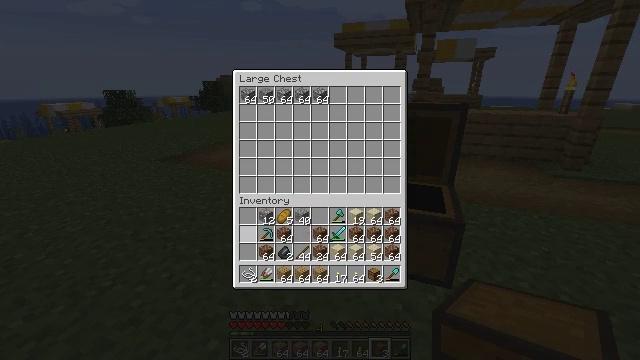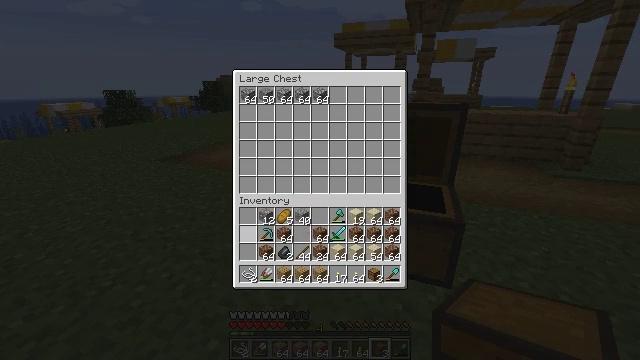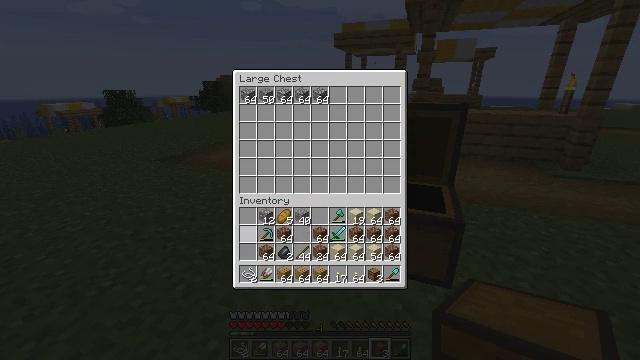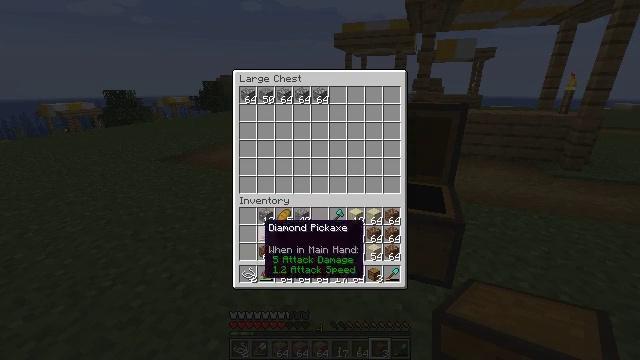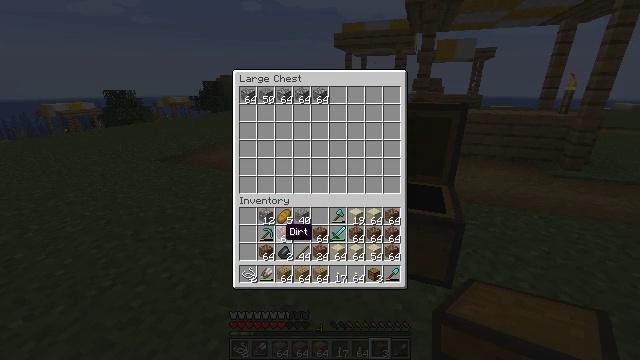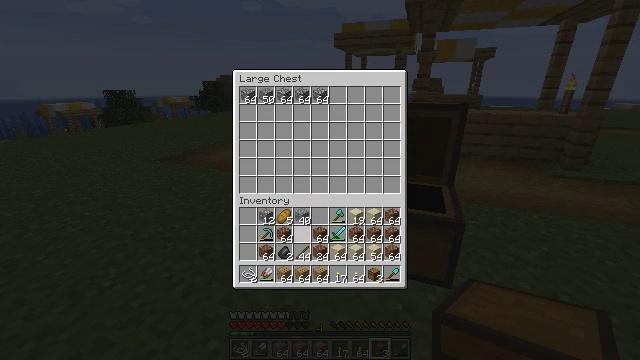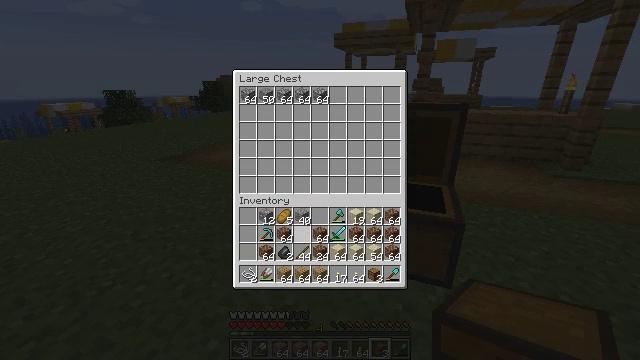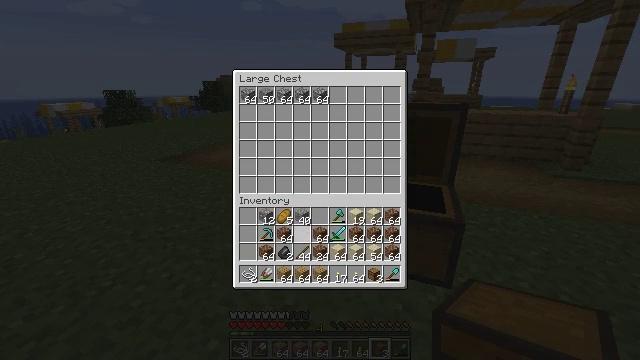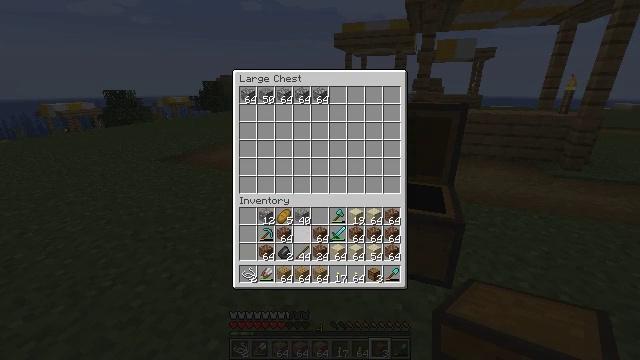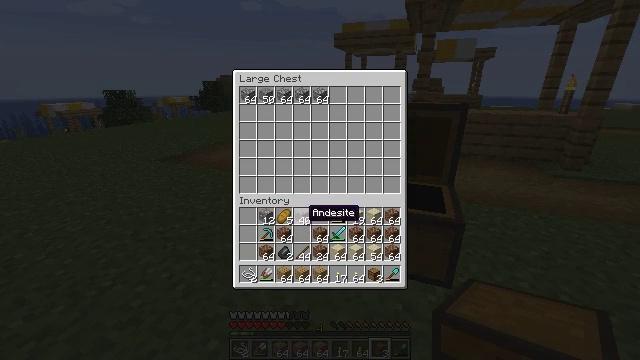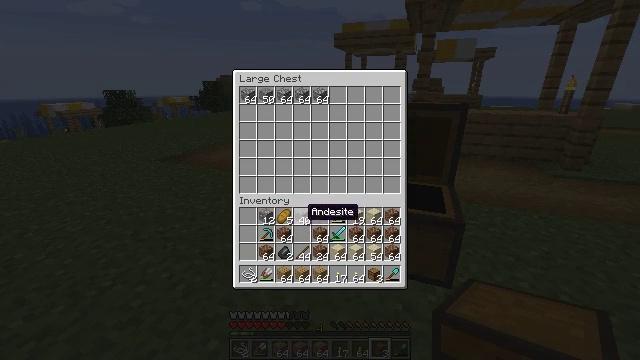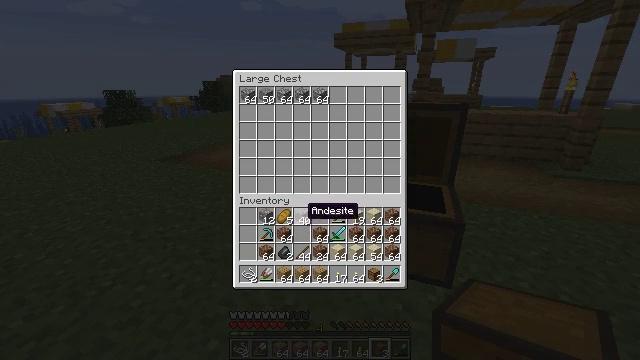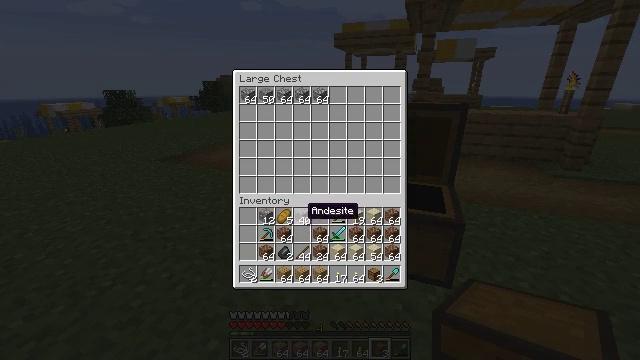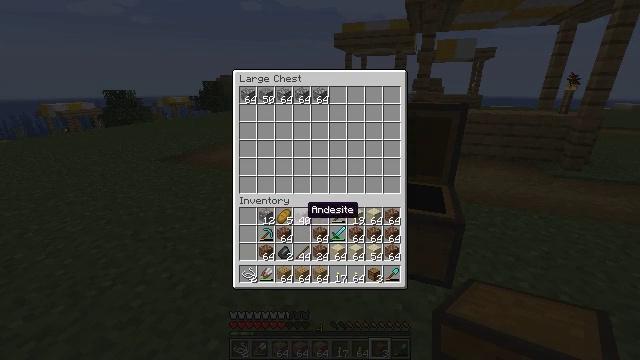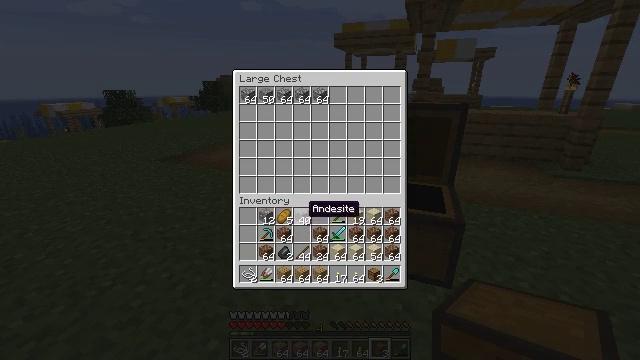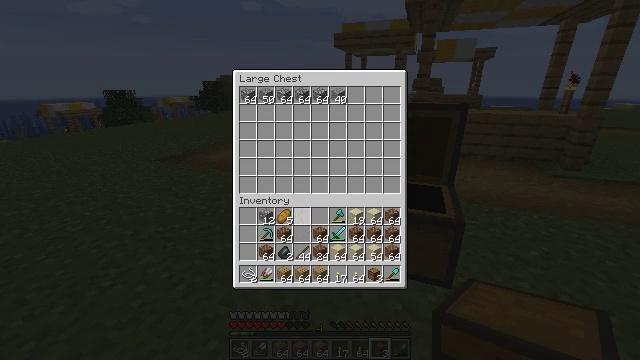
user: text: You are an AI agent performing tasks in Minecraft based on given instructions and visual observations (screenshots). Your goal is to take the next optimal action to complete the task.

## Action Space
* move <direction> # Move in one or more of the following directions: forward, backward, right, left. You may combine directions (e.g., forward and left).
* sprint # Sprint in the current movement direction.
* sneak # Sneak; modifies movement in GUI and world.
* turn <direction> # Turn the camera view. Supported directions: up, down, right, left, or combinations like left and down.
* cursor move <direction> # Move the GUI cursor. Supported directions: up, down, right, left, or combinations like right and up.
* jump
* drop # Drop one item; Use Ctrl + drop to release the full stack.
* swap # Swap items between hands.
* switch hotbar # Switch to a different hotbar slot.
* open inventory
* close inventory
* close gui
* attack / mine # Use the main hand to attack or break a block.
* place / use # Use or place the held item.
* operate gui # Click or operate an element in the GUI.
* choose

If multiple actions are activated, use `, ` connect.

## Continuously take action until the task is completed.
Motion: motion action
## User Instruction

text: Remove a brown bed from the inventory.
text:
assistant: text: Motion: sneak, operate gui
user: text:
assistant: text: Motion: sneak
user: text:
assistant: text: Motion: sneak, cursor move right
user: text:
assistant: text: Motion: sneak, cursor move right
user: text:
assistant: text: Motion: sneak, cursor move right
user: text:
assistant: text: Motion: sneak
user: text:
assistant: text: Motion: sneak, cursor move up
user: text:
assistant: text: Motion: sneak
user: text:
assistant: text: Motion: sneak
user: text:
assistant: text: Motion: sneak
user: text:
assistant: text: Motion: sneak
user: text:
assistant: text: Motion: sneak
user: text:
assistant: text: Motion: sneak
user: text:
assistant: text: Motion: sneak
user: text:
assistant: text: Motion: sneak, operate gui
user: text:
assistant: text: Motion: sneak, operate gui
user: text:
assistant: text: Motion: sneak, cursor move left
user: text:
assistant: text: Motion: sneak, cursor move left
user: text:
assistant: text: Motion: sneak
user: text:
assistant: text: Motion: sneak
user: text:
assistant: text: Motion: sneak
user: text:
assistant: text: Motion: sneak
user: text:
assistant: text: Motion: sneak
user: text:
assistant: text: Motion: sneak
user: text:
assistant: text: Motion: sneak
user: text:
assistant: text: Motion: sneak, cursor move down
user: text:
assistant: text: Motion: sneak, cursor move right and down
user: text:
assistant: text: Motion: sneak, cursor move right and down
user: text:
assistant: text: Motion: sneak, cursor move right
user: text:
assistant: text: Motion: sneak, cursor move right